Interaction volume radius: 5 \u00c5
Interaction volume height: 15 \u00c5
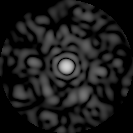
Disorder parameter: 0.8327